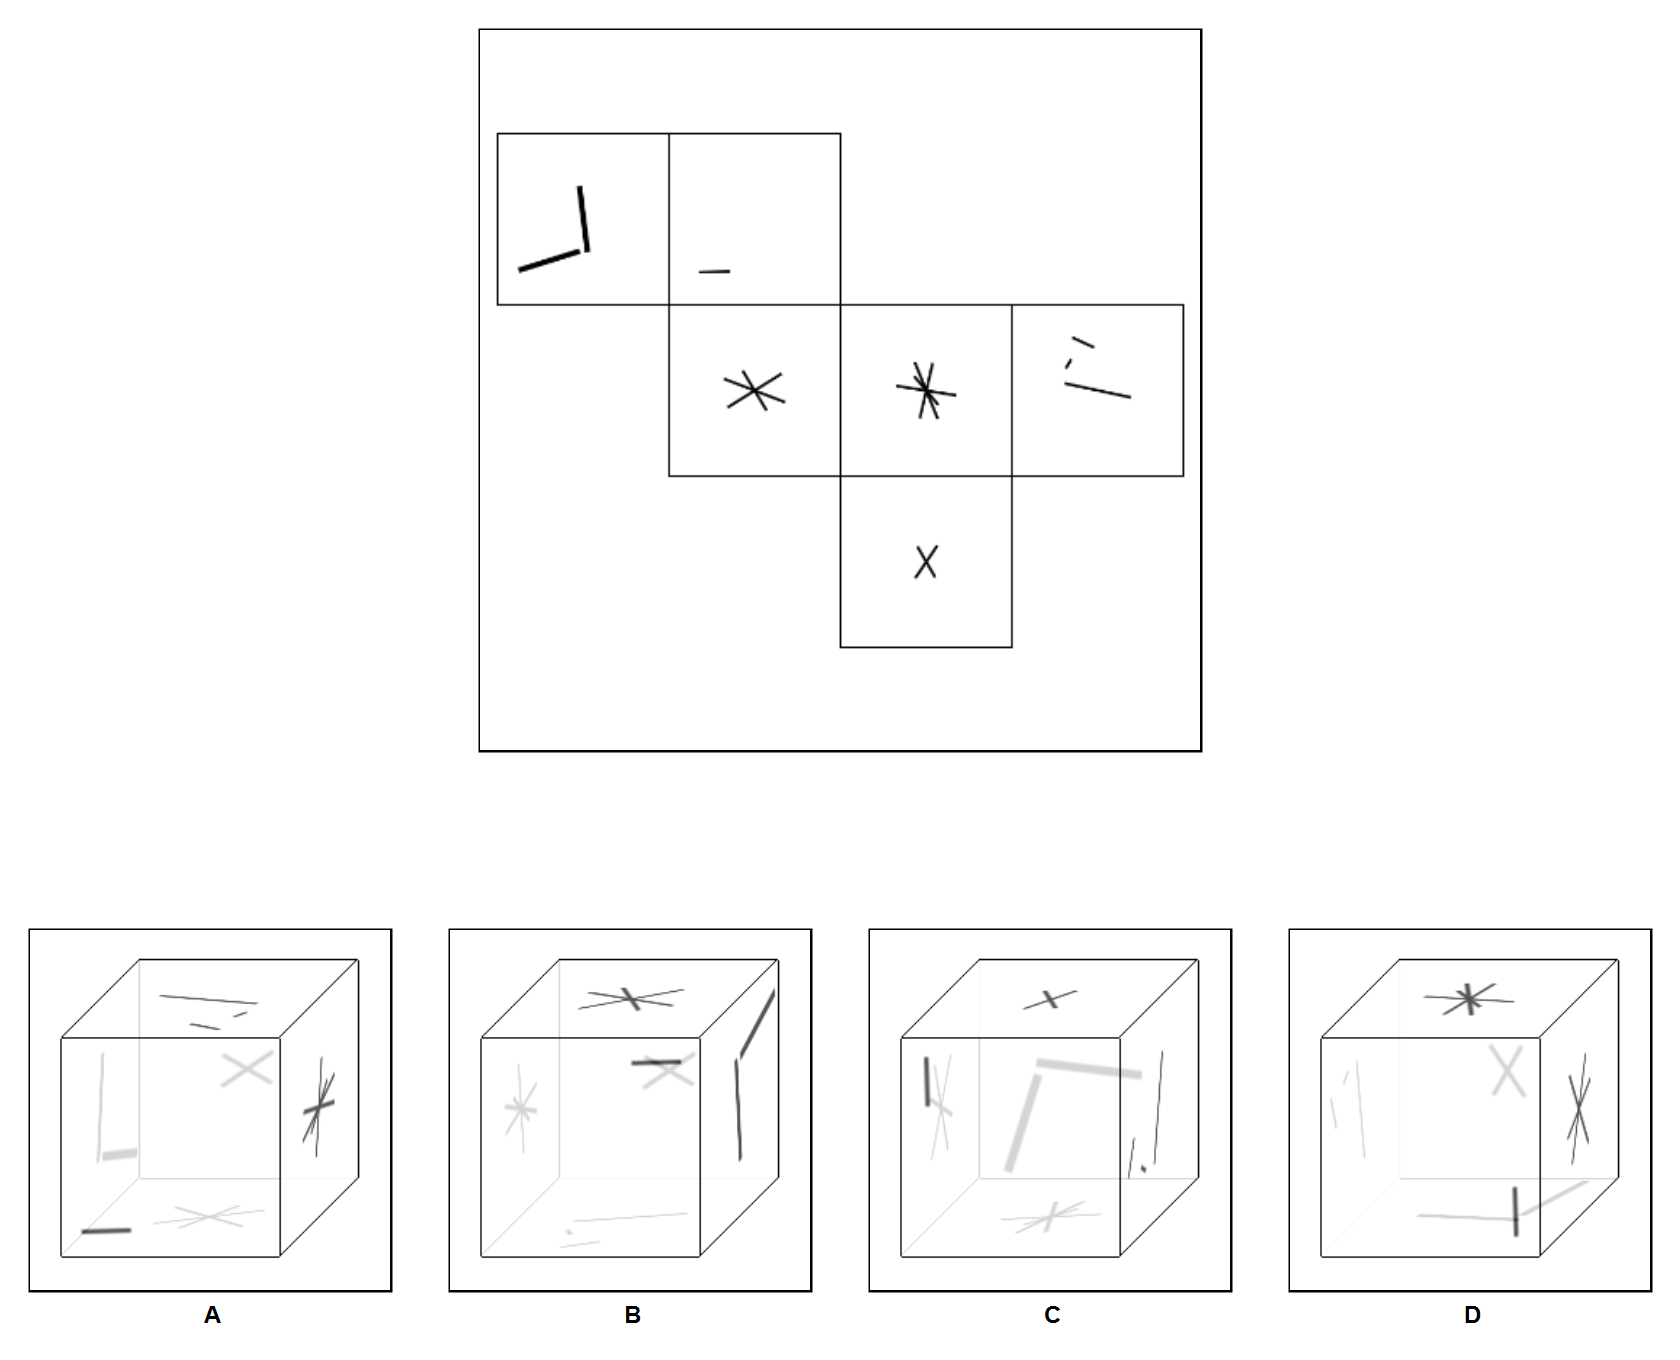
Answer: C